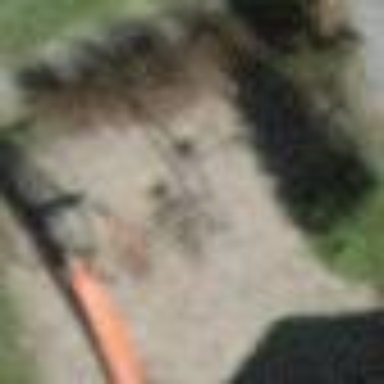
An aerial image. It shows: Shed building.